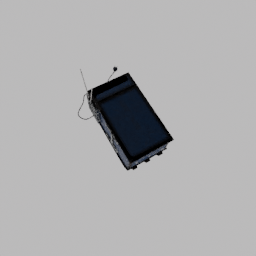
Label: electronics